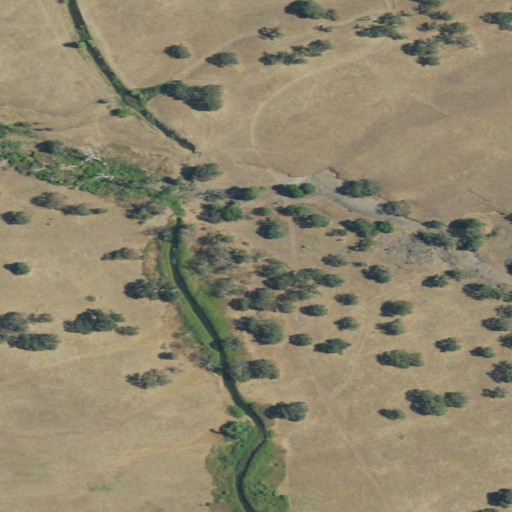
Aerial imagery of valley in California named Kingsley Gulch containing shrub, grassland, herbaceous wetlands, and woody wetlands